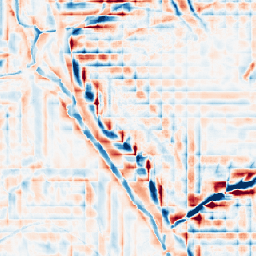
Category: wavelet
Decomposition family: wavelet_dwt
Decomposition parameters: wavelet: db2
level: 4
Upsampling method: nearest
Upsampling parameters: scale: 8
Upsampling scale: 8